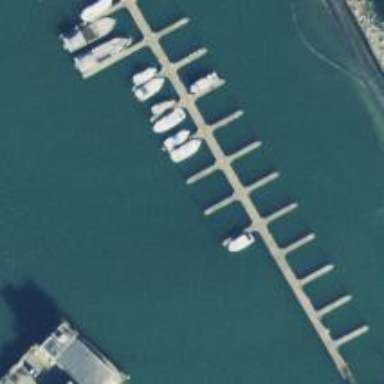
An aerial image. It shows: Pier with mooring facilities.